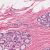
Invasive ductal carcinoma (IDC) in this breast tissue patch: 0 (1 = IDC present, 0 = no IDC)